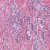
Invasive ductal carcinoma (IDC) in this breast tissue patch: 1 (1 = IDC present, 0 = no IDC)